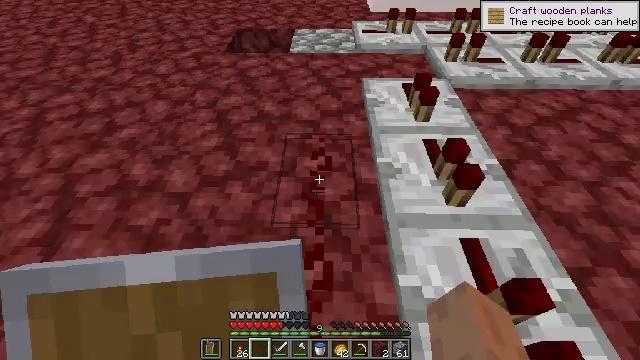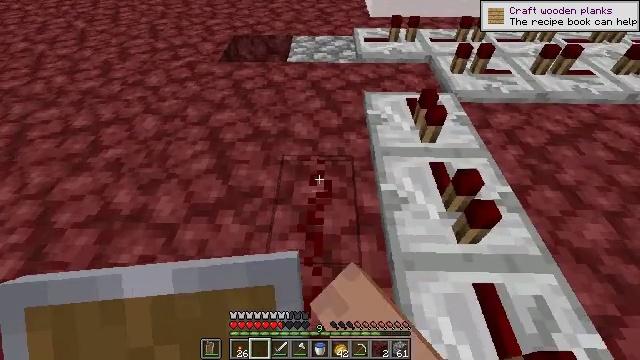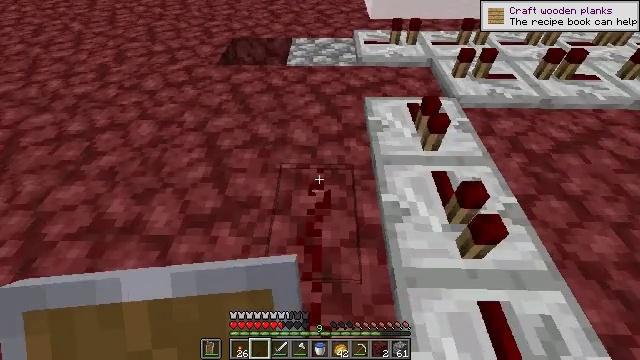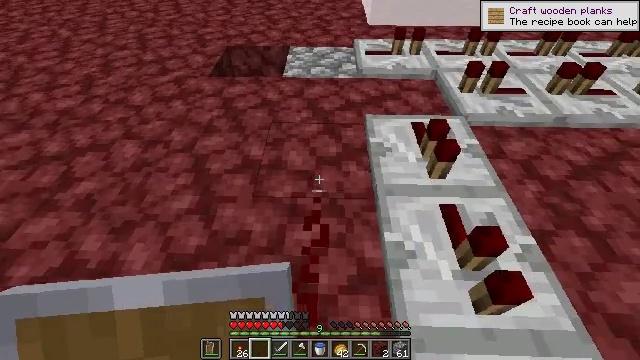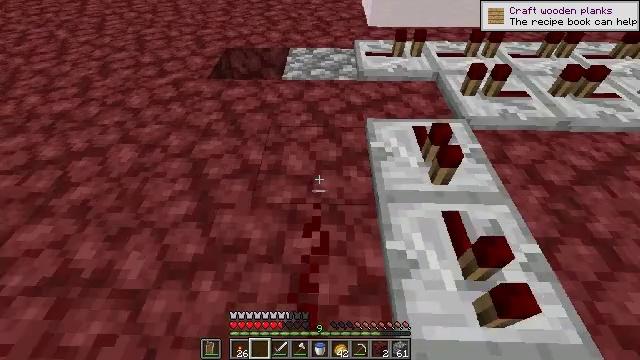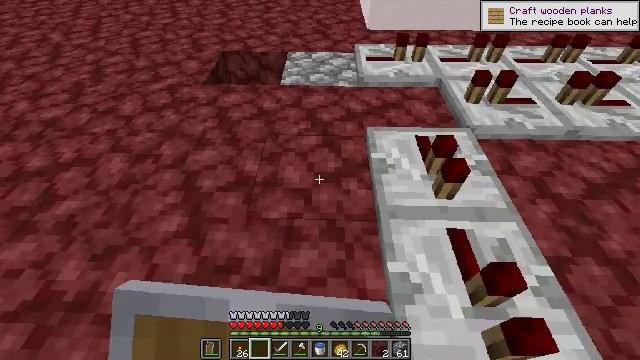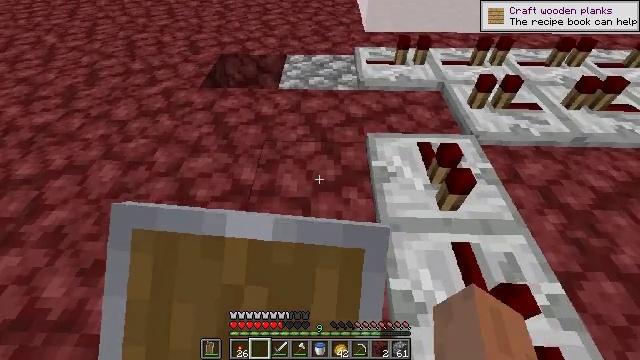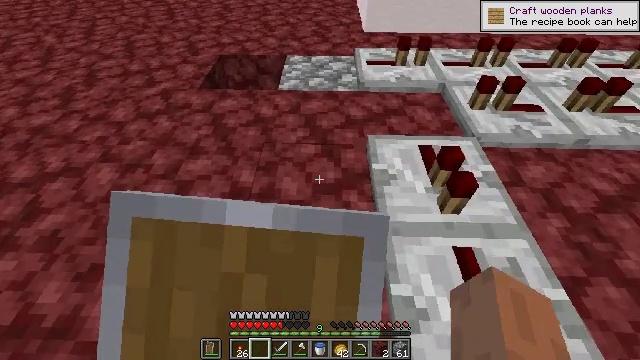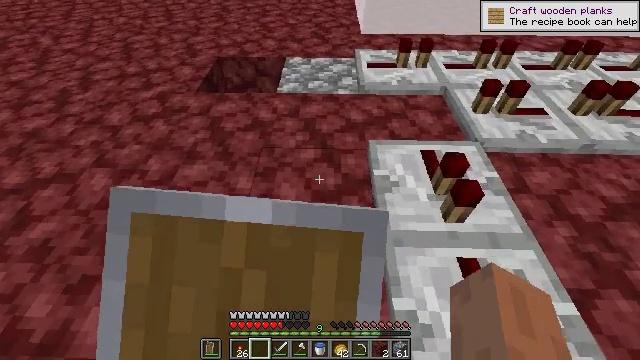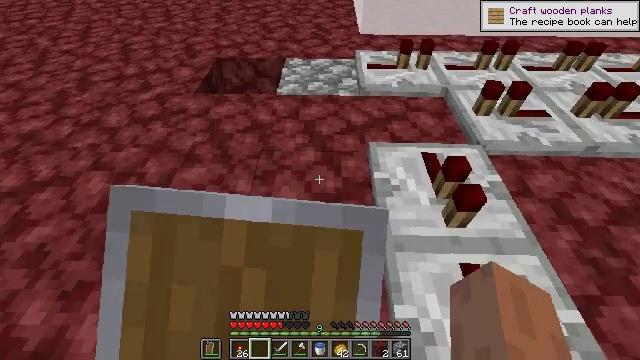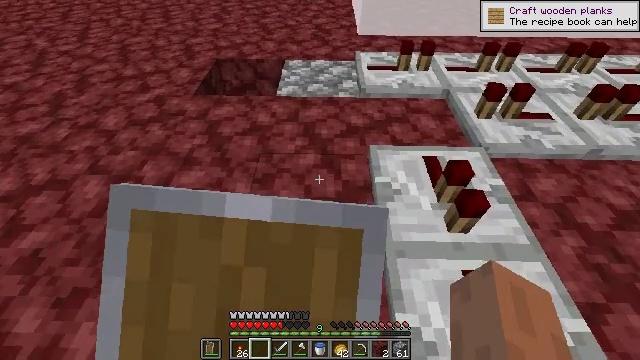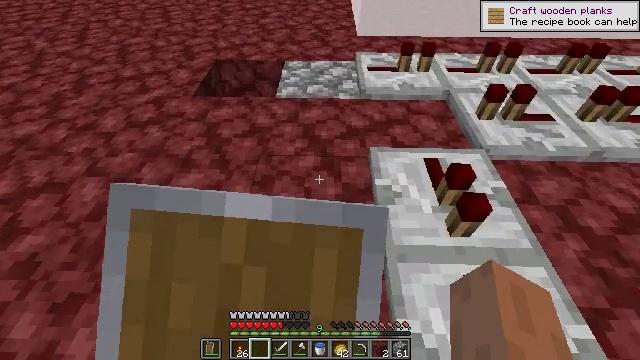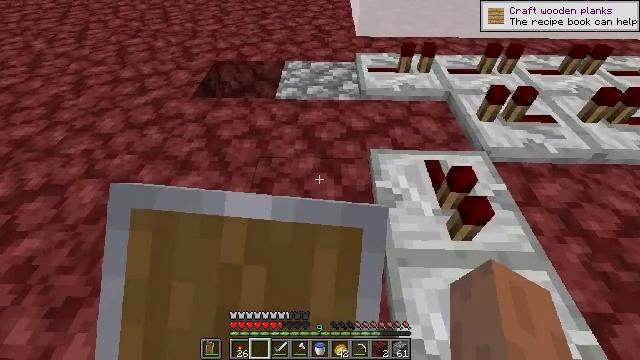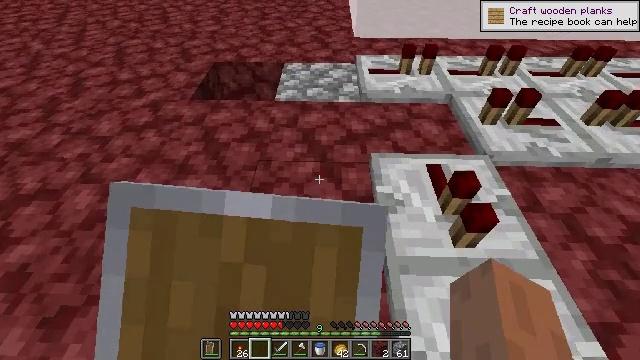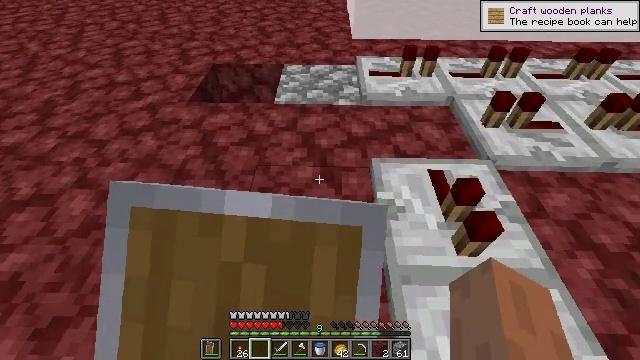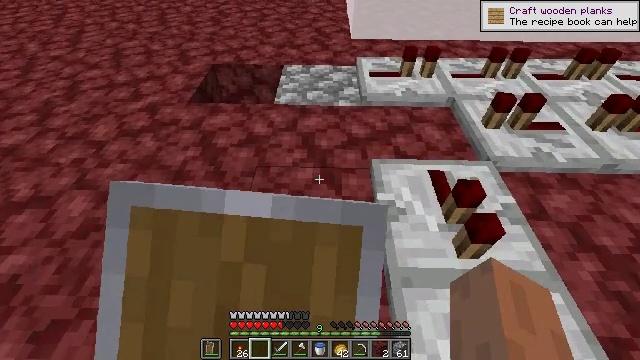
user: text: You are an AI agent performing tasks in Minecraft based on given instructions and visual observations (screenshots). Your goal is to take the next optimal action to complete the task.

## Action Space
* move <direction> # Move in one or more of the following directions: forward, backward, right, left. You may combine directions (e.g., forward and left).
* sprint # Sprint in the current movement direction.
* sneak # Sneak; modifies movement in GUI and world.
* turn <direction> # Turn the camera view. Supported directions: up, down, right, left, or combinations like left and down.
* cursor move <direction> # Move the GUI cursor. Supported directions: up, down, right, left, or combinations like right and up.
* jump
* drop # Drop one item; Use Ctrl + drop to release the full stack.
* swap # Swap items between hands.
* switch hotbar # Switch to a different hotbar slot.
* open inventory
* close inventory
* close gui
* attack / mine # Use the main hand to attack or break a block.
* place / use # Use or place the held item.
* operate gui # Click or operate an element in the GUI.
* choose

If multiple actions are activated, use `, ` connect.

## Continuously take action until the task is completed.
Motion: motion action
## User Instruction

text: Gather the repeater by attacking it.
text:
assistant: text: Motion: move forward, use / place
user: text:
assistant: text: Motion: move forward, use / place
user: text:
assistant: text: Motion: move forward, use / place
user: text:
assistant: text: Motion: move forward, use / place
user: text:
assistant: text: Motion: move forward, use / place
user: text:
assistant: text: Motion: move forward, use / place
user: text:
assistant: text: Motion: move forward, use / place
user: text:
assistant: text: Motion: move forward, use / place
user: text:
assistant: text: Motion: move forward, use / place
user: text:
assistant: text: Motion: move forward, use / place
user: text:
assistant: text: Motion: move forward, use / place
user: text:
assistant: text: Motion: move forward, use / place
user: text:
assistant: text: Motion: move forward, use / place
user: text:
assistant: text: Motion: move forward, use / place
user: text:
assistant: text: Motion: use / place
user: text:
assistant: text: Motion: no_op
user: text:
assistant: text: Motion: no_op
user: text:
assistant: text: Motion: no_op
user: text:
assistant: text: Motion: no_op
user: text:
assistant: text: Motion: no_op
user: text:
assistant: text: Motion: no_op
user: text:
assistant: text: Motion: no_op
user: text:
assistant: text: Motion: no_op
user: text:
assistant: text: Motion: no_op
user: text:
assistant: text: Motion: no_op
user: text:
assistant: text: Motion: no_op
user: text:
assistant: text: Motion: no_op
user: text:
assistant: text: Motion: no_op
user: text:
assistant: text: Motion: no_op
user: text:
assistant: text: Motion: no_op